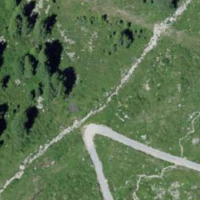
EUNIS habitat code: 31
Species observed at this site:
Pyrgus cacaliae
Cupido minimus
Odezia atrata